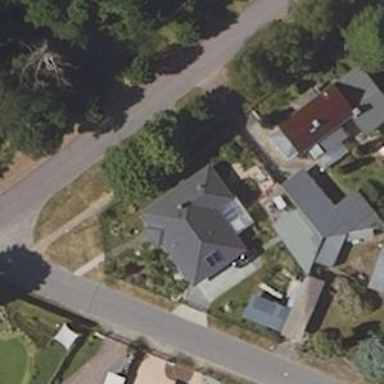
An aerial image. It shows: Simple house.